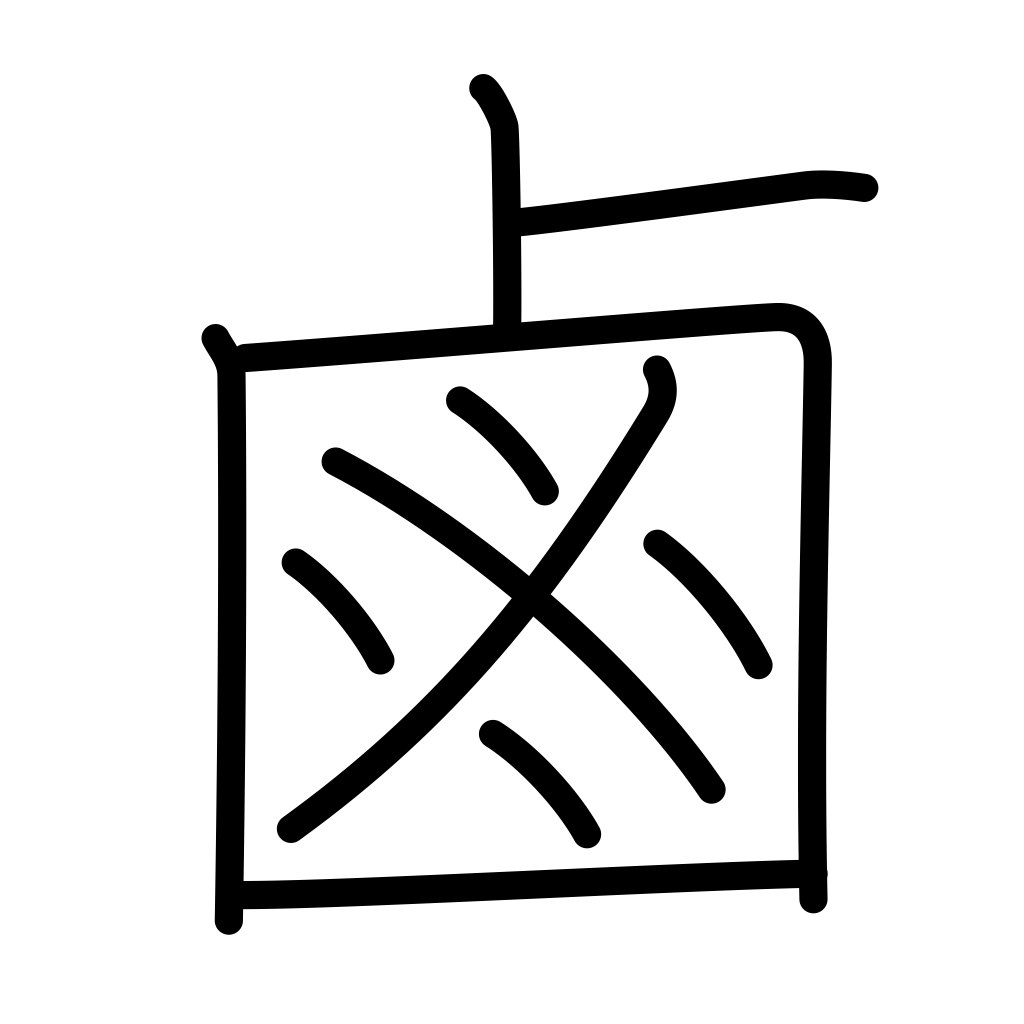
Meaning: salt